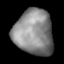
Tissue: lung
Cell type: Others
Senescence score: 0.1816
Nuclear area (px): 1725
Mean DAPI intensity: 136.489